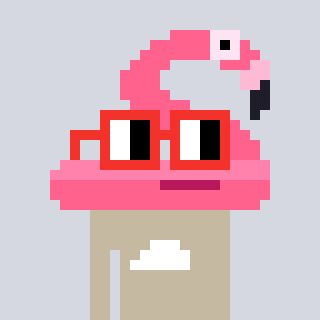
a pixel art character with square red glasses, a flamingo-shaped head and a bege-colored body on a cool background